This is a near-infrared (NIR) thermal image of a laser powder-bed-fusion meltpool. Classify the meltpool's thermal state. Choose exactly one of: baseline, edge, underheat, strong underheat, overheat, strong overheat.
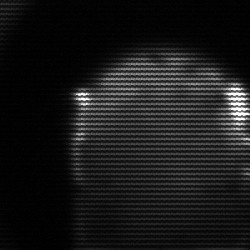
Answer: edge